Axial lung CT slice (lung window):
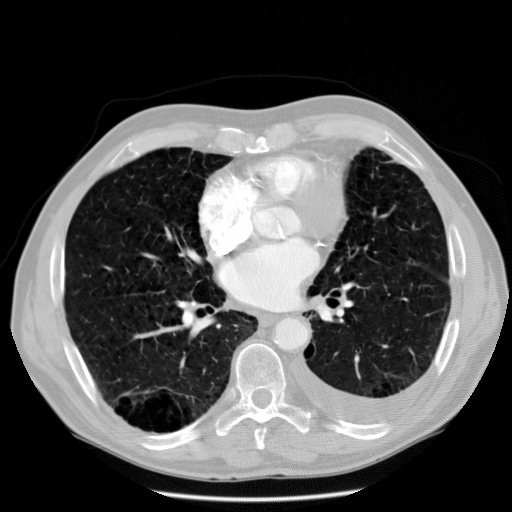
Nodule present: no